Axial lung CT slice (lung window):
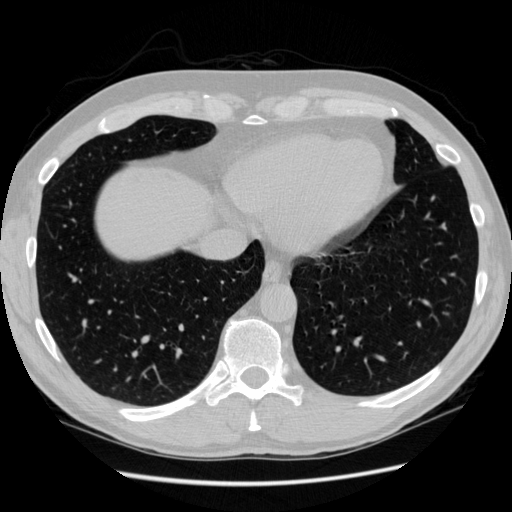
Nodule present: no